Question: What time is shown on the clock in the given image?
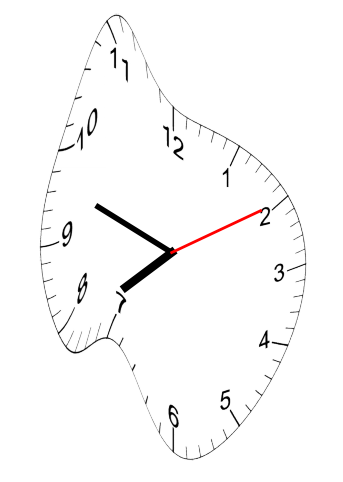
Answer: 07:48:10